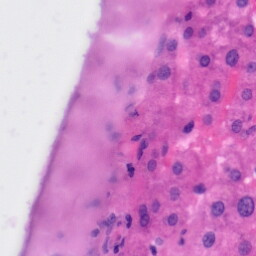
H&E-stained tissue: Liver